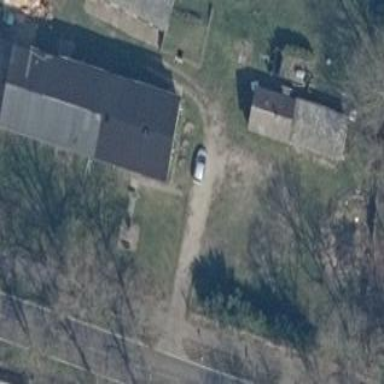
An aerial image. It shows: Farm auxiliary building.